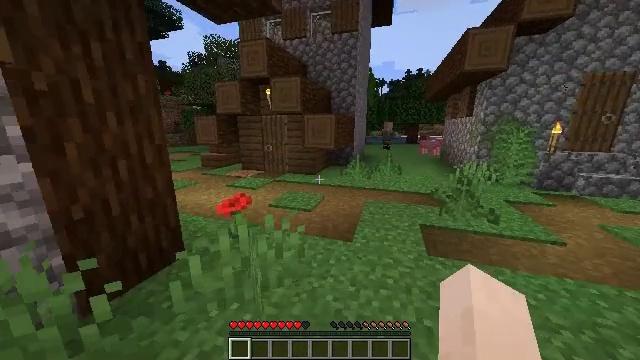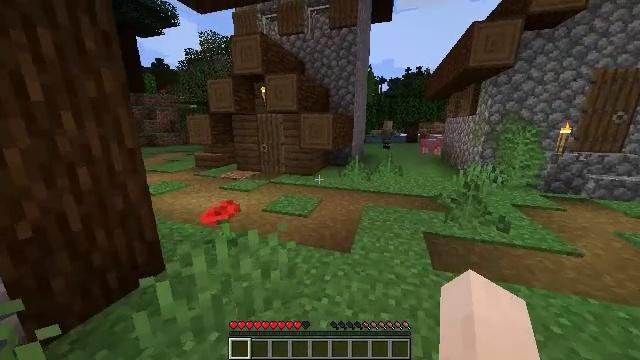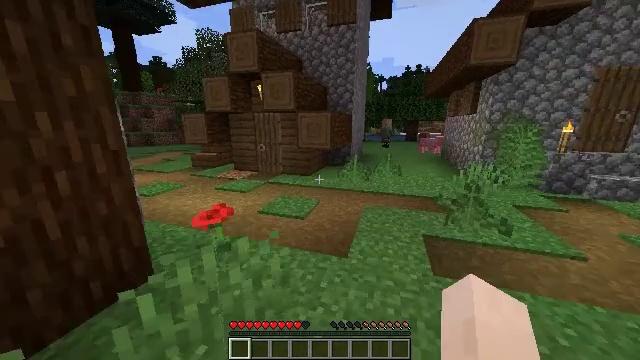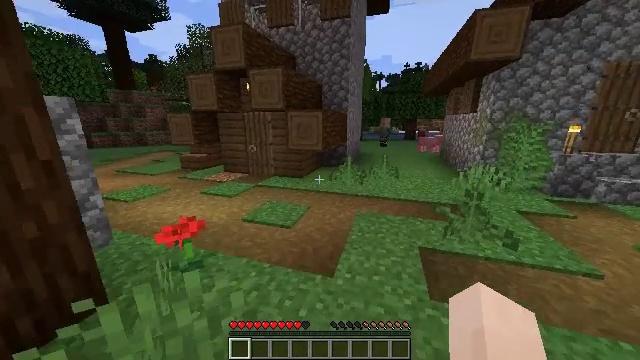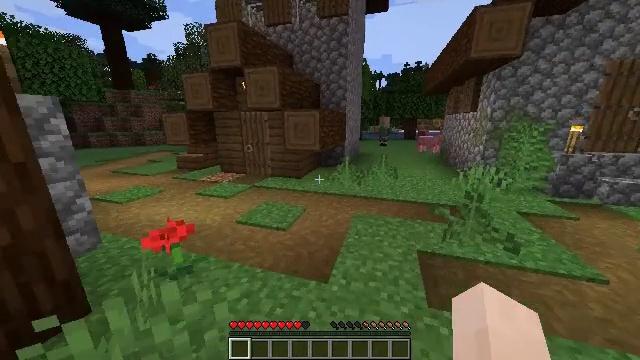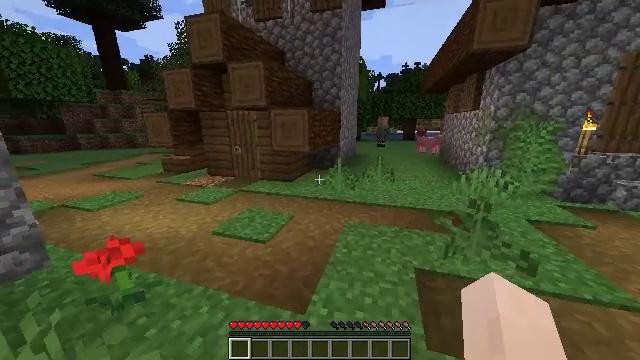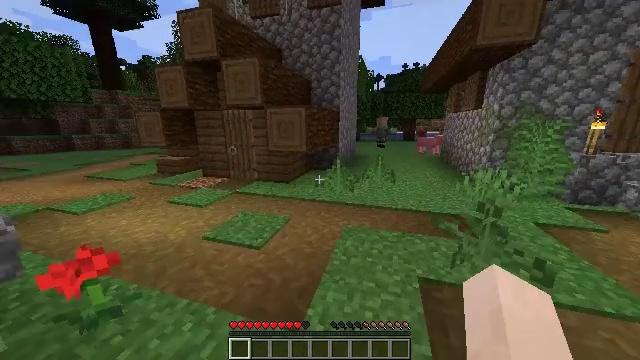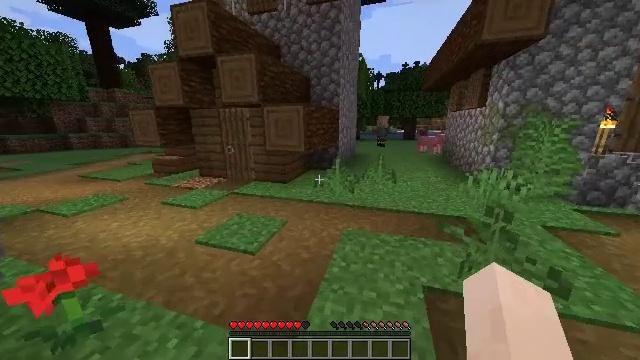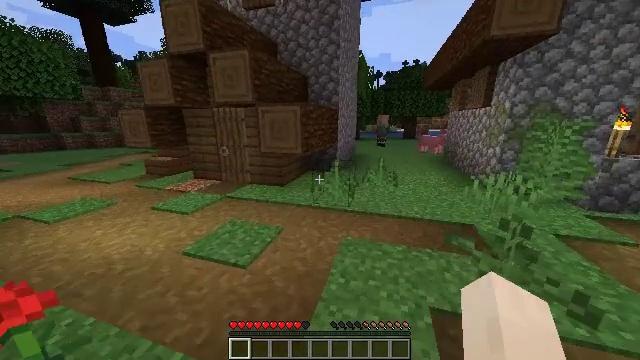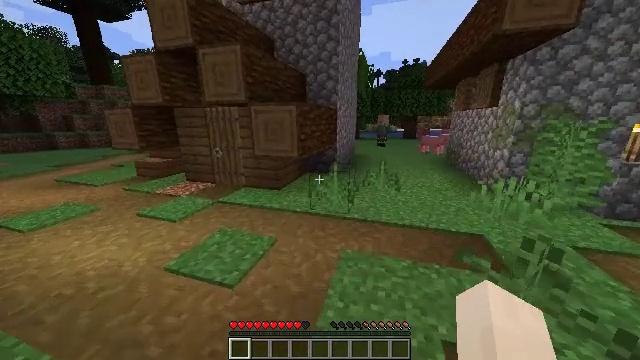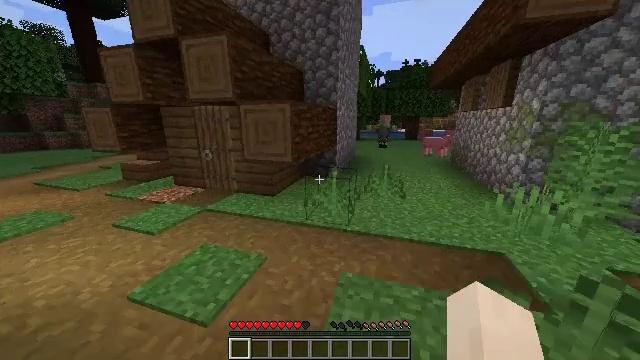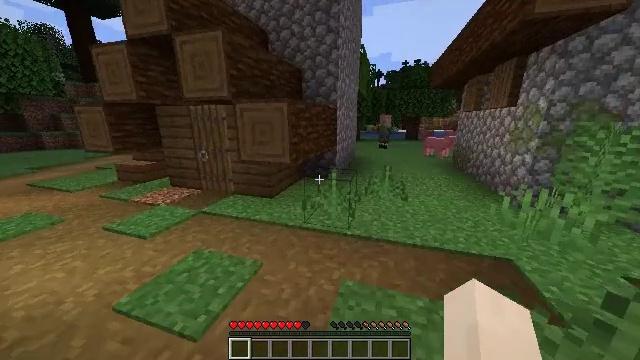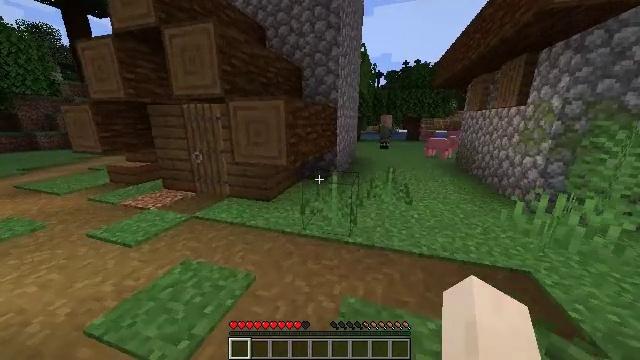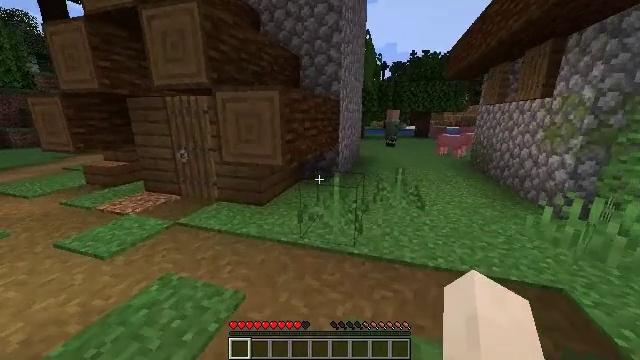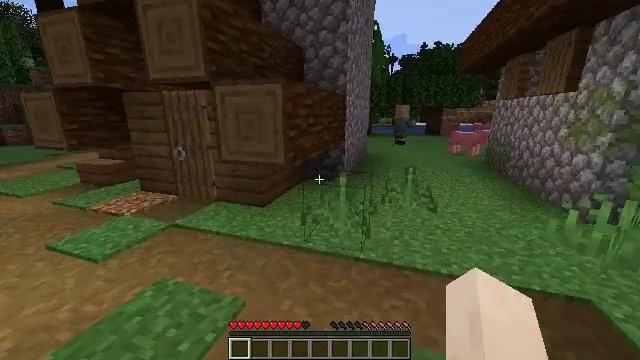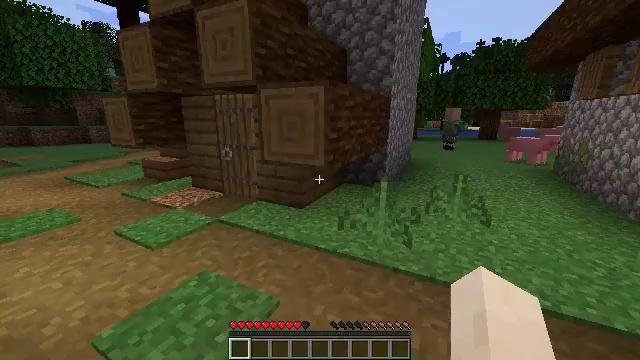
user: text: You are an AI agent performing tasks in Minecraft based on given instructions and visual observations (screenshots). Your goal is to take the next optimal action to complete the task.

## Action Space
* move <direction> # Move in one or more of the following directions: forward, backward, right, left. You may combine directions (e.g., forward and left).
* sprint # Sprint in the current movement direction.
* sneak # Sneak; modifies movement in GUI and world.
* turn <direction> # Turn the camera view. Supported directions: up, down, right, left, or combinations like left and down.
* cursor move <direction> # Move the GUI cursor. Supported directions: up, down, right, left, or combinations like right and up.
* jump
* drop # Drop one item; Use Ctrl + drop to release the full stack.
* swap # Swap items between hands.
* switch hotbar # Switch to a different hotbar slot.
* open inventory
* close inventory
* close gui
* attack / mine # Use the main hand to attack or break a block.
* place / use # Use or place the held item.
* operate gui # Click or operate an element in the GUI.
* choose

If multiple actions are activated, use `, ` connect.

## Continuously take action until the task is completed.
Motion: motion action
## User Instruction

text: Hold left button to gather the purple bed.
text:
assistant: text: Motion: move forward and move right
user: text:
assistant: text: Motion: move forward and move right
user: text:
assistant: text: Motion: move forward and move right
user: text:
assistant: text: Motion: move forward and move right
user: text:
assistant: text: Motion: move forward
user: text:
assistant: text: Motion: move forward
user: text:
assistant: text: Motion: move forward
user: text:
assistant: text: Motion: move forward
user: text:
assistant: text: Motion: move forward
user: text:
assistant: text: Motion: move forward
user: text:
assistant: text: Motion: move forward
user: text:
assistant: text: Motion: no_op
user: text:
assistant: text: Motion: no_op
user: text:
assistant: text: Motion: turn left
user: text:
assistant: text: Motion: move forward, turn left
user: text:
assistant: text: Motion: move forward and move right, turn left
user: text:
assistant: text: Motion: move forward and move right, turn right and down
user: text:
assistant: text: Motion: move right, turn right and down
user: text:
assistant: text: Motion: move right, turn right and down
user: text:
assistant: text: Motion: move right, turn right
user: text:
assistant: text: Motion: move forward and move right
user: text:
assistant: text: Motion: move forward and move right
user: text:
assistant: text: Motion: move forward and move right
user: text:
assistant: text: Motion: move forward and move right
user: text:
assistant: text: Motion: move forward and move right
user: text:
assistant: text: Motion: move forward
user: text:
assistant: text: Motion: move forward
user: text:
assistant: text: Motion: move forward and move right
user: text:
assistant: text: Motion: move forward and move right
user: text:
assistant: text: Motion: move forward and move right